Question: I am using Liferay 6 version.
I am trying to Learn Liferay, due to its importance.
I am into the Liferay Hooks concept, for this I am following this site:
<URL>
In this the author mentions about this below:
Go to plugins/hooks create a folder with any name. eg asset-publisher-hook
Please tell me where can i find the plugins folder?
Because inside the Liferay Tomcat, I found 6 folders with the name plugins and no folder hooks under this .
Please guide me.

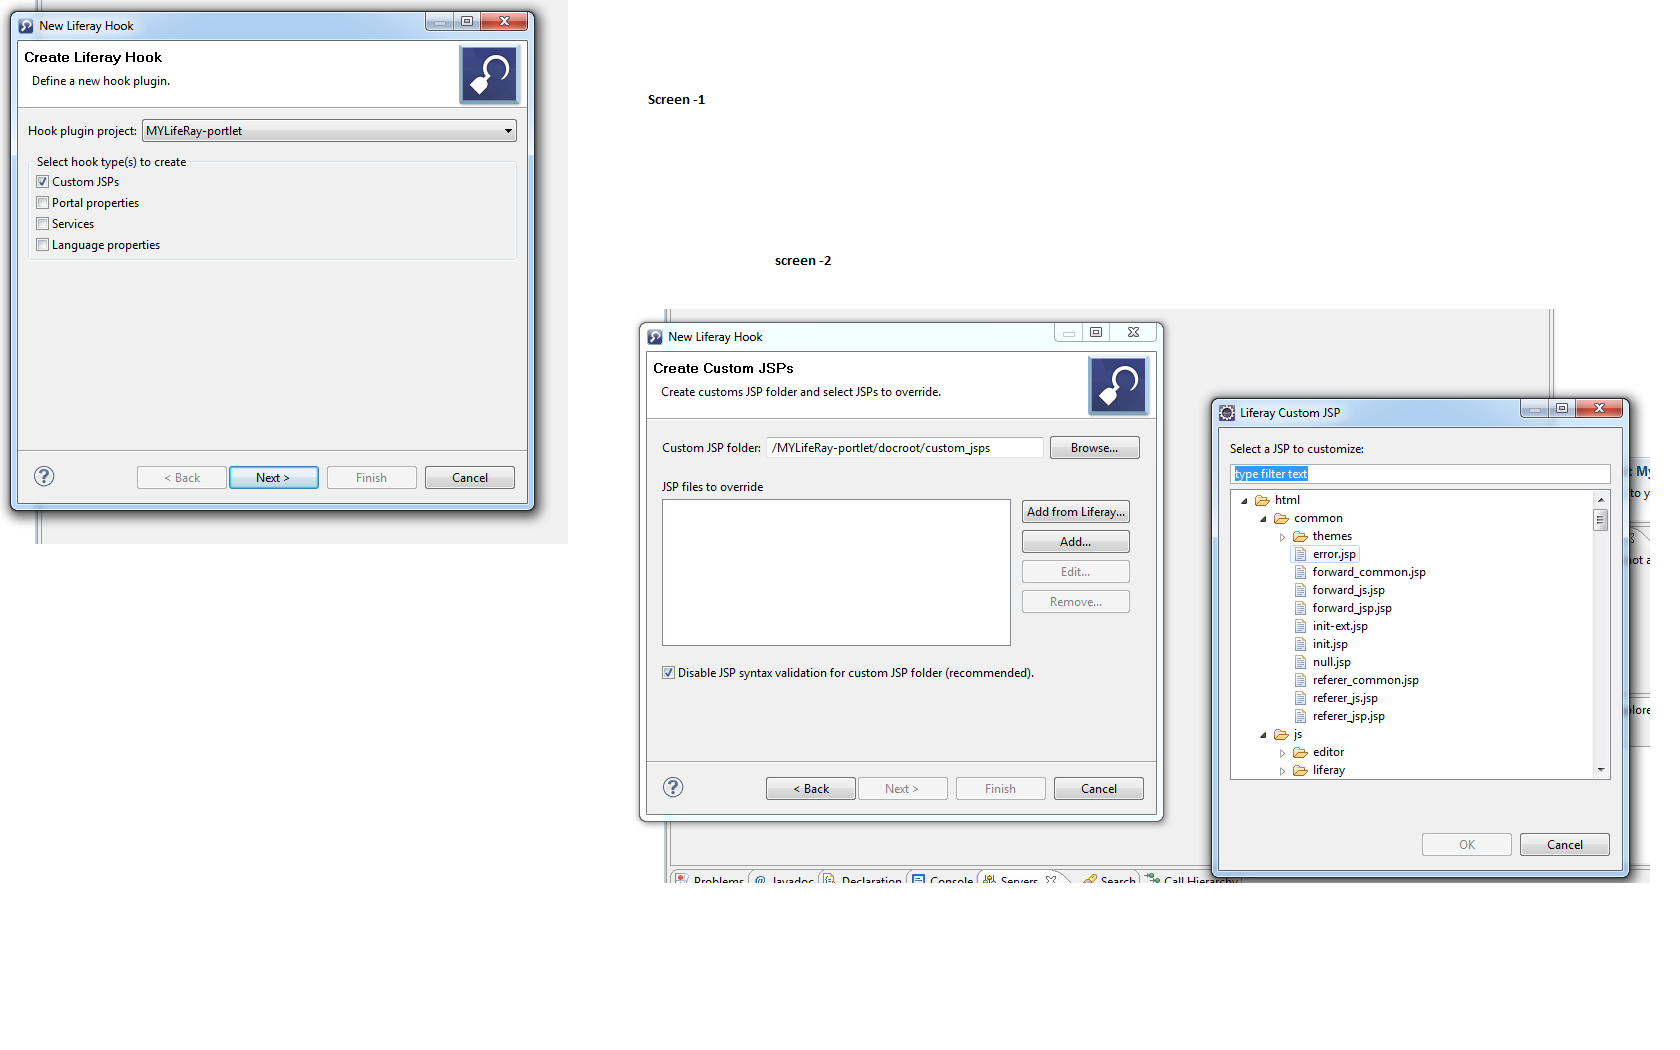
Answer: You might also want to read the documentation in the Liferay Wiki:
<URL>
In a Nutshell: once you have created the hook plugin (as described by adarshr) you can simply deploy the portlet like any other portlet.
If you want to remove the hook, make sure to undeploy it while Tomcat is . Otherwise Liferay will not be informed about it and the original JSPs won't be restored.
Un-deploying can be done by simply deleting the portlet's directory in the Tomcat webapps folder.